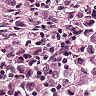
Metastatic tissue present: yes